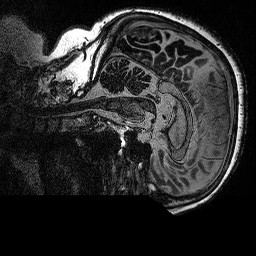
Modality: MP2RAGE
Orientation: sagittal
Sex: female
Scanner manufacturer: siemens
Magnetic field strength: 3 T
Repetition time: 5 s
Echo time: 0.00292 s